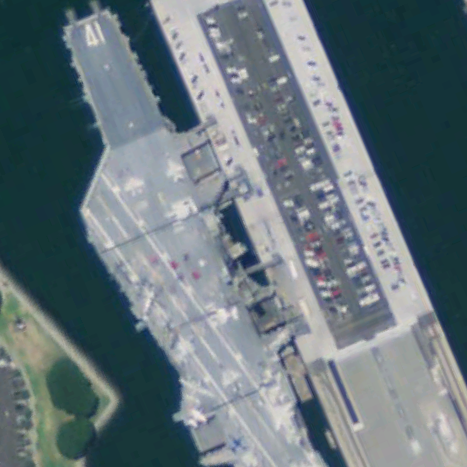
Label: Midway-class_aircraft_carrier